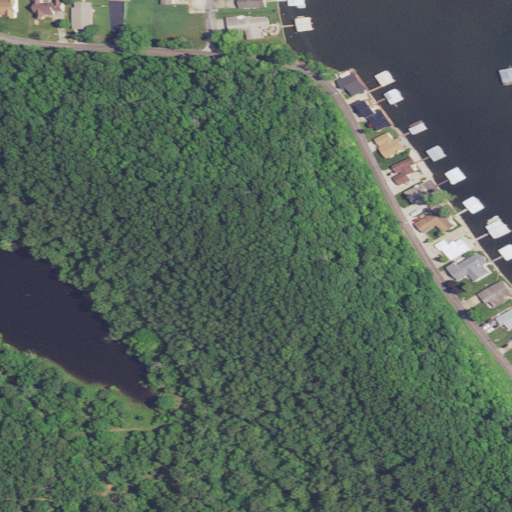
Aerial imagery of valley in Missouri named Laurie Hollow containing deciduous forest, open water, open development, low intensity development, medium intensity development, barren land, and mixed forest